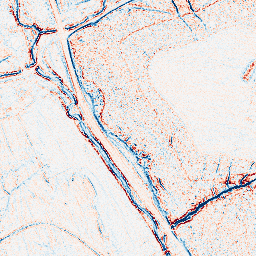
Category: edge_preserving
Decomposition family: bilateral
Decomposition parameters: d: 5
sigma_color: 100
sigma_space: 150
Upsampling method: quadratic
Upsampling parameters: scale: 2
Upsampling scale: 2